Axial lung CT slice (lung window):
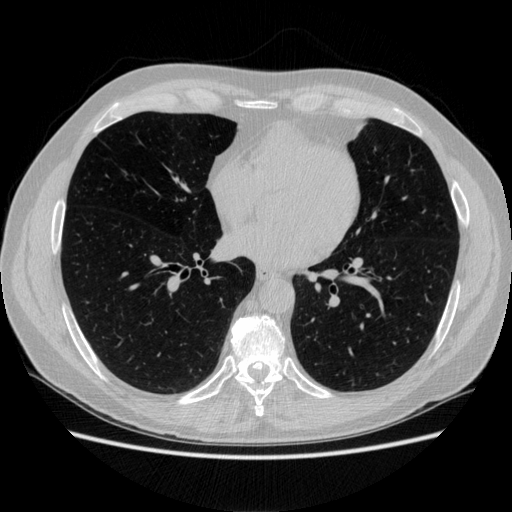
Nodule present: no